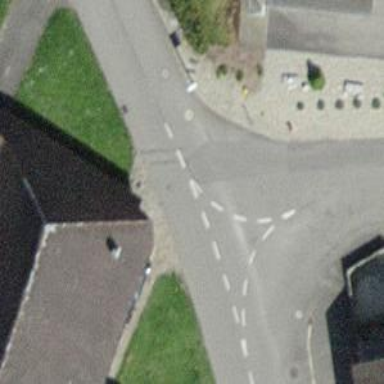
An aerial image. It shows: Post box.